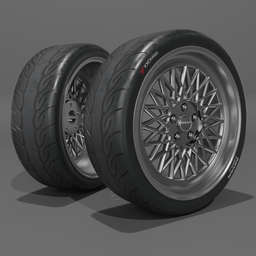
Label: mechanical